Question:
Hello everyone
Currently I have the following reference structure:
DSFinalProject have reference of '"DAL"' project and '"DataStructure"' project.
'DataStructure' have reference of the 'DAL' project as well...
Now I want that 'DSFinalProject' won't have reference to the 'DAL' layer but will be able to use interfaces from that class.
Is there any way to '"tunnel"' the interfaces that are in the DAL project to DSFinalProject without actually making references between them?
Maybe using the DataStructure project? Or anything else?
Thanks in advance for any help :)
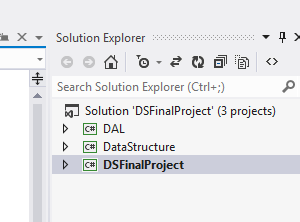
Answer: The easiest way is to put them in 'DataStructure', which isn't too bad since anything that references the interfaces will need to reference 'DataStructure' as well.
My vote would be to put them there until you run into a scenario when you to have the interfaces in a separate assembly.